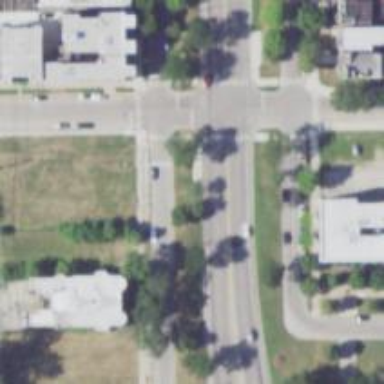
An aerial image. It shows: Footway that serves as traffic island.